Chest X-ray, PA view. Patient: 22 years old, sex F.
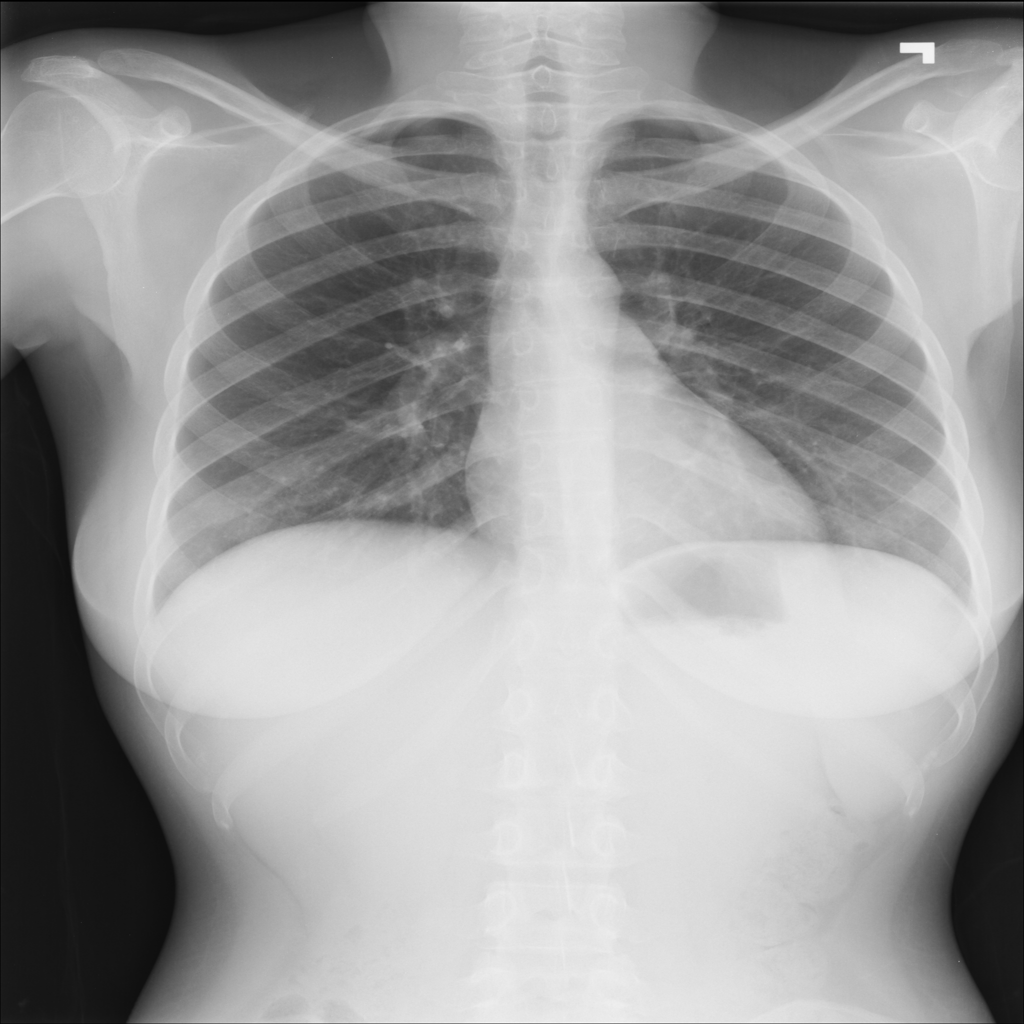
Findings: No Finding